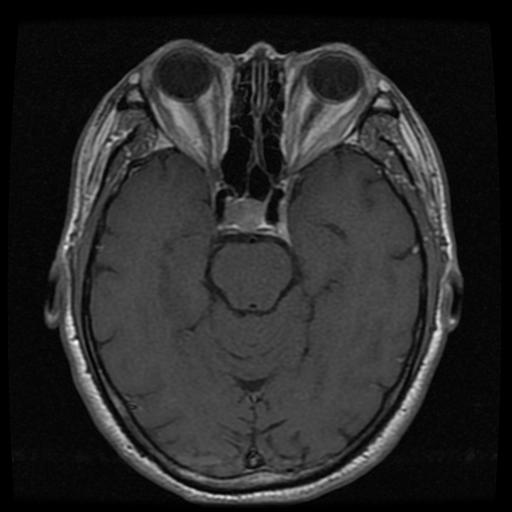
Label: pituitary